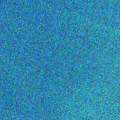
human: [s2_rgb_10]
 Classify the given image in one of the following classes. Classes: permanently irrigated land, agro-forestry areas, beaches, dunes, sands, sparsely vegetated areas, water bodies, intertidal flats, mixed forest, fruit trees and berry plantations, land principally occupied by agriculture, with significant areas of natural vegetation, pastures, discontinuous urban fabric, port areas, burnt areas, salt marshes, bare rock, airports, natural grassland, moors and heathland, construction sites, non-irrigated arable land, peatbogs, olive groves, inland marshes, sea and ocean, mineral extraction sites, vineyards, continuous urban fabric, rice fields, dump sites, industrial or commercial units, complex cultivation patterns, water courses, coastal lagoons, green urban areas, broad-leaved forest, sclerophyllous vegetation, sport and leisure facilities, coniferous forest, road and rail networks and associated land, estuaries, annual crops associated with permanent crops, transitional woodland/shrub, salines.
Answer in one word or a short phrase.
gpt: sea and ocean